Question: I have the following code where I am trying to create two drop down menus; one for the day of the week and other one for the category.
'''
<!DOCTYPE html>
<html>
<body>
<p>Category of the article:
<option value="lifestyle">Lifestyle</option>
<option value="entertainment">Entertainment</option>
<option value="business">Business</option>
<option value="social media">Social Media</option>
<option value="tech">Tech</option>
<option value="world">World</option></p> <br>
<p>Day of publishing the article:
<option value="monday">Monday</option>
<option value="tuesday">Tuesday</option>
<option value="wednesday">Wednesday</option>
<option value="thursday">Thursday</option>
<option value="friday">Friday</option>
<option value="saturday">Saturday</option>
<option value="sunday">Sunday</option></p> <br>
</body>
</html>
'''
But the page looks like the below image. Can someone help me identify why is this happening?

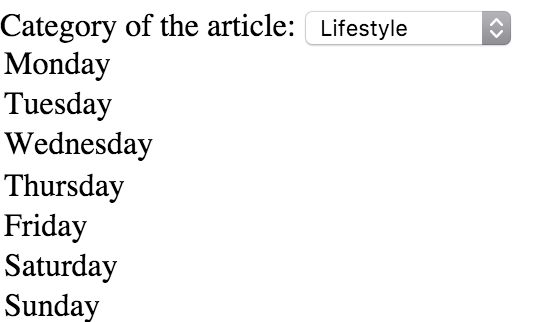
Answer: 1. You cannot have any block tags or anything inside <p>.
2. You missed the <select> tags.
'''
<!DOCTYPE html>
<html>
<body>
<p>Category of the article:</p>
<select>
<option value="lifestyle">Lifestyle</option>
<option value="entertainment">Entertainment</option>
<option value="business">Business</option>
<option value="social media">Social Media</option>
<option value="tech">Tech</option>
<option value="world">World</option>
</select>
<p>Day of publishing the article:</p>
<select>
<option value="monday">Monday</option>
<option value="tuesday">Tuesday</option>
<option value="wednesday">Wednesday</option>
<option value="thursday">Thursday</option>
<option value="friday">Friday</option>
<option value="saturday">Saturday</option>
<option value="sunday">Sunday</option>
</select>
</body>
</html>
'''